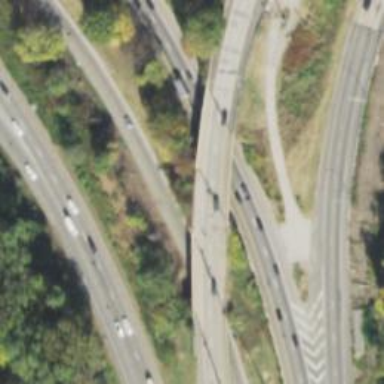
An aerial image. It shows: Motorway link with embankment beside it.